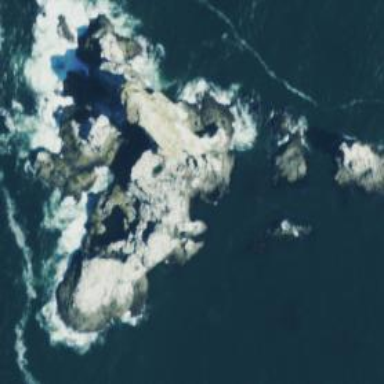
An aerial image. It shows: Islet along the natural coastline.